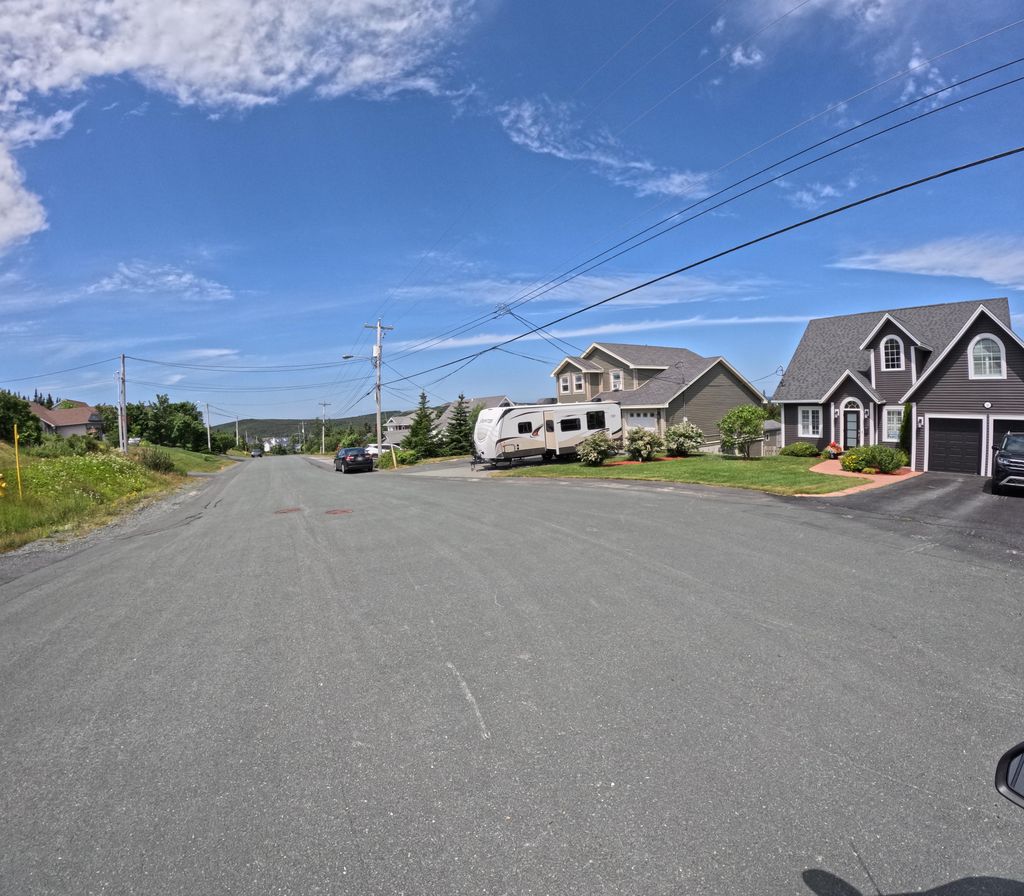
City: st_johns